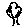
Label: tree